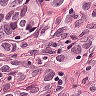
Metastatic tissue present: yes